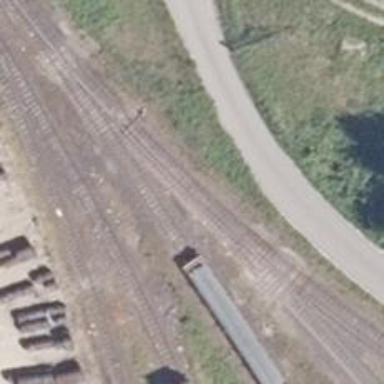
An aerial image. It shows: Railway switch.